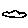
Label: cloud